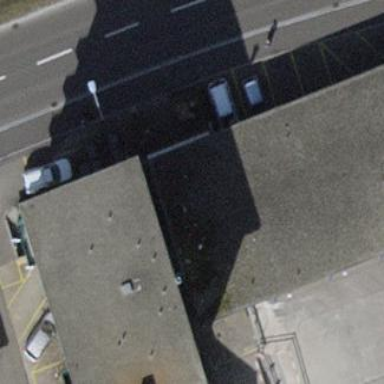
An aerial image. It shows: Commercial building.